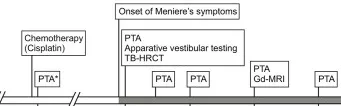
(A) Timeline of the patient's medical history and of diagnostic interventions.
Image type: chart (chart)